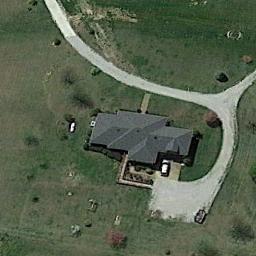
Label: sparse_residential